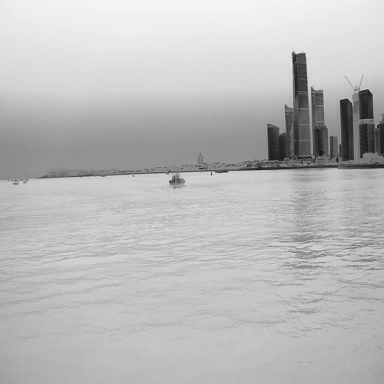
There are four objects shown in the infrared image, including two sailboats, a bulk_carrier, and a container_ship.